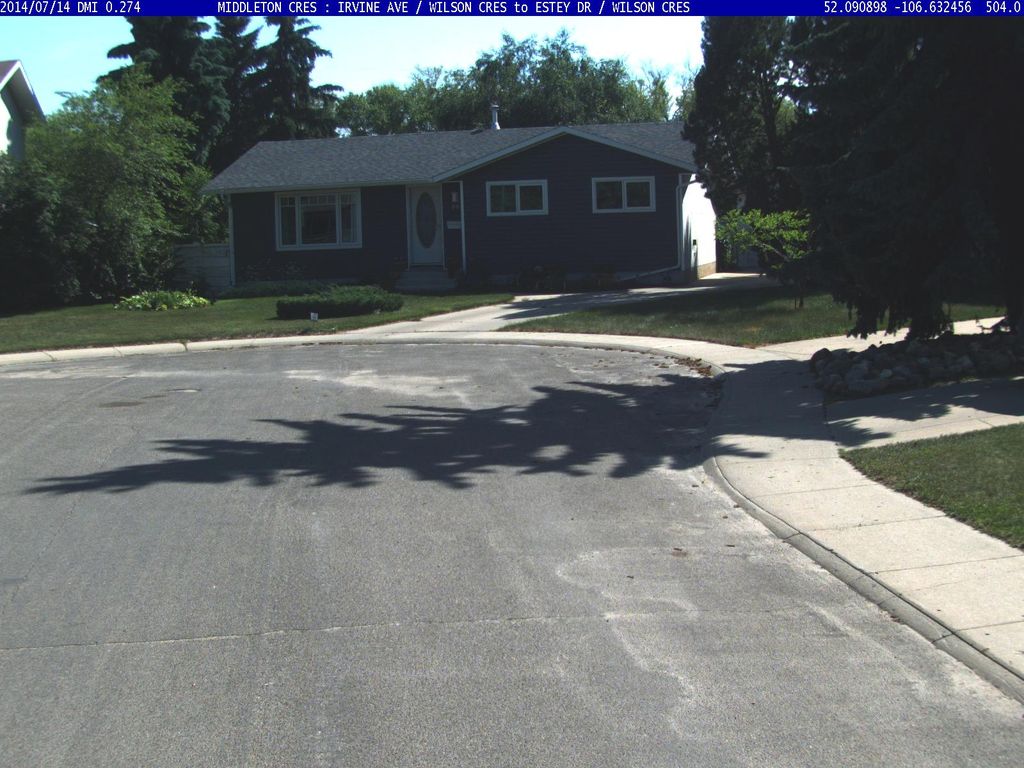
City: saskatoon